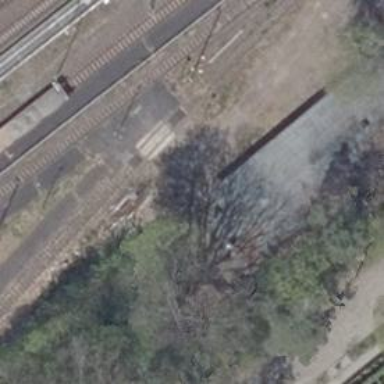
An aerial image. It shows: Level crossing along the railway.